Interaction volume radius: 5 \u00c5
Interaction volume height: 45 \u00c5
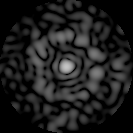
Disorder parameter: 0.8322